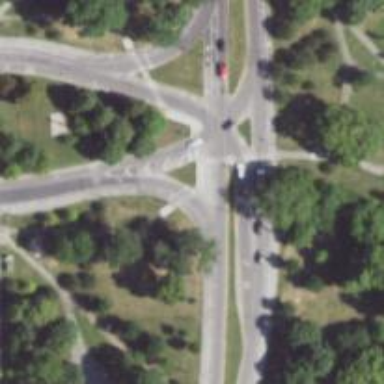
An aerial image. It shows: Footway located on traffic island.